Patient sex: F
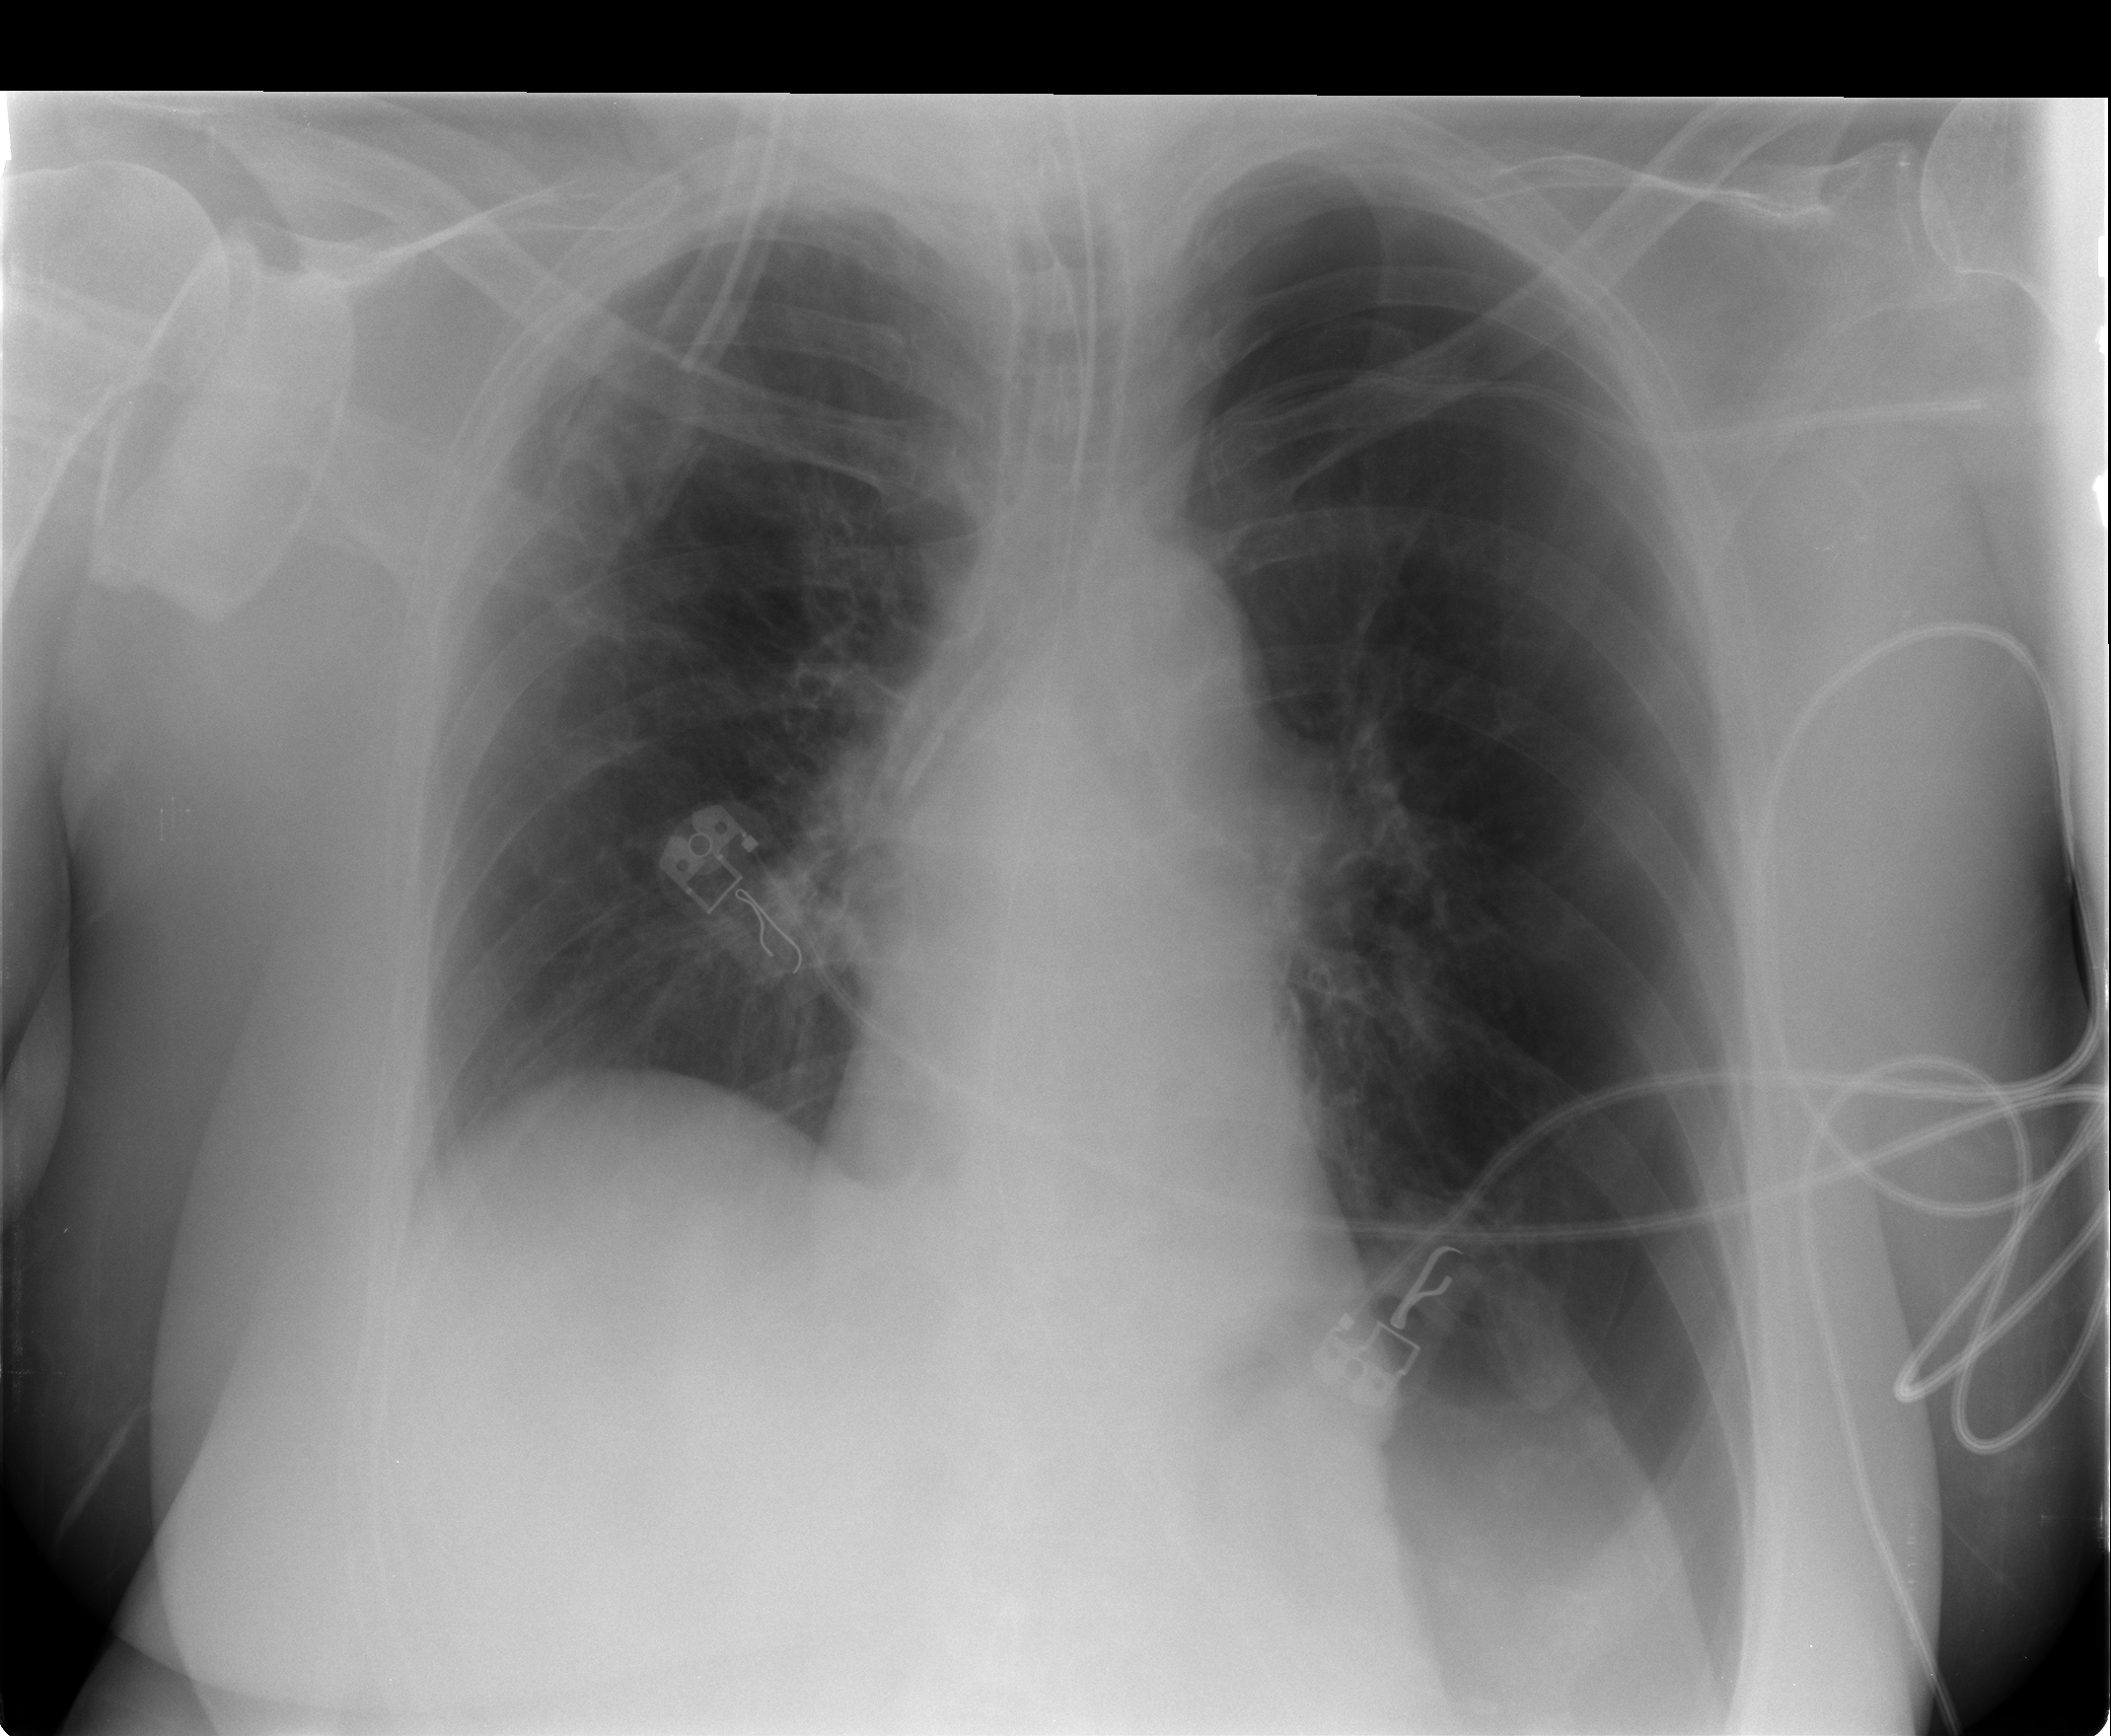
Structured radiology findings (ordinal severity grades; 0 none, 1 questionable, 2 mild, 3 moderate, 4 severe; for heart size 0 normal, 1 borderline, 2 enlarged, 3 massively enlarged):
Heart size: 0
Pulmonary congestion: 0
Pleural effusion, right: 0
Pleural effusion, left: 0
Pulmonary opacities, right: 0
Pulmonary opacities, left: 0
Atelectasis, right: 1
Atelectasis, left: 1